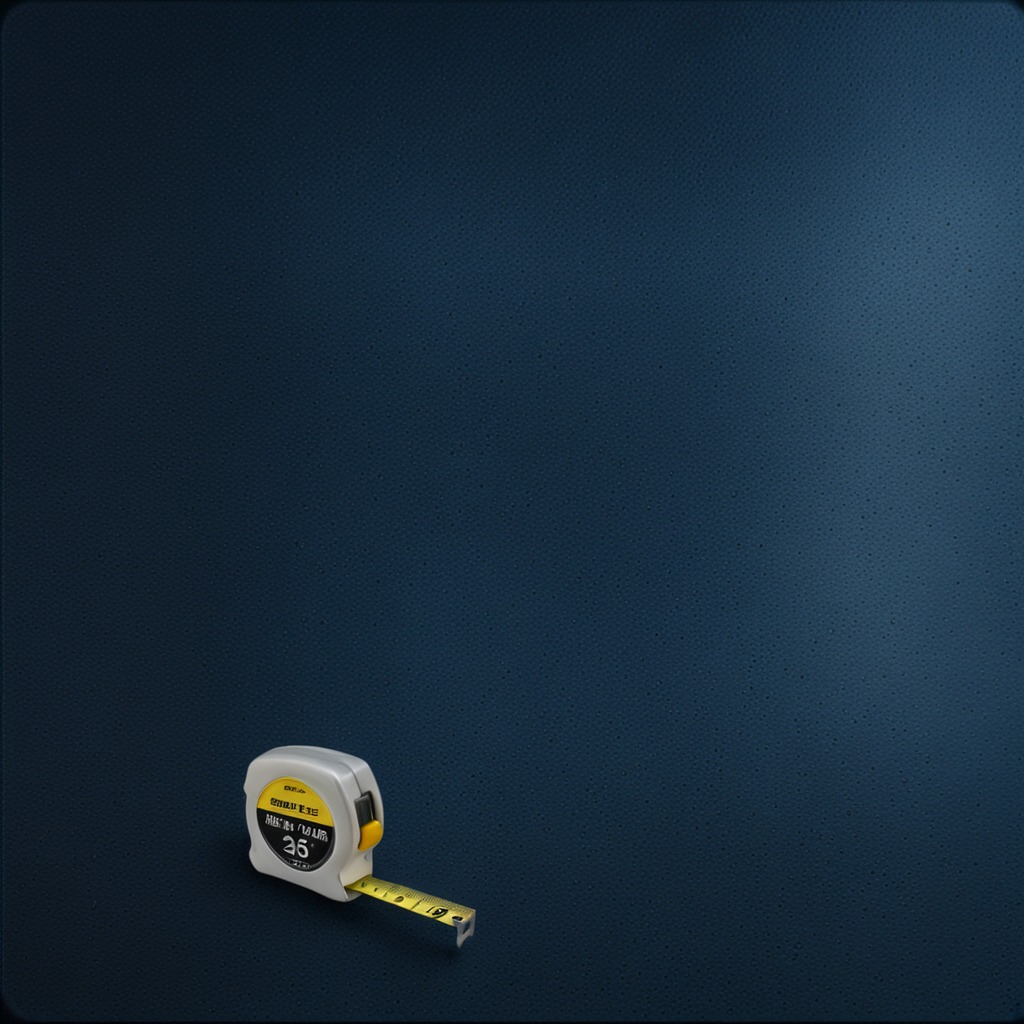
A measuring tape lies on a clean granite tabletop covered with a blue rubber mat inside a workshop at night dim ambient light soft shadows worn but beneath the mat.